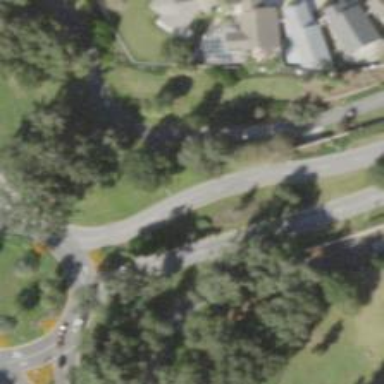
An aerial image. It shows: Path designated for golf carts.